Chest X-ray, PA view. Patient: 53 years old, sex F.
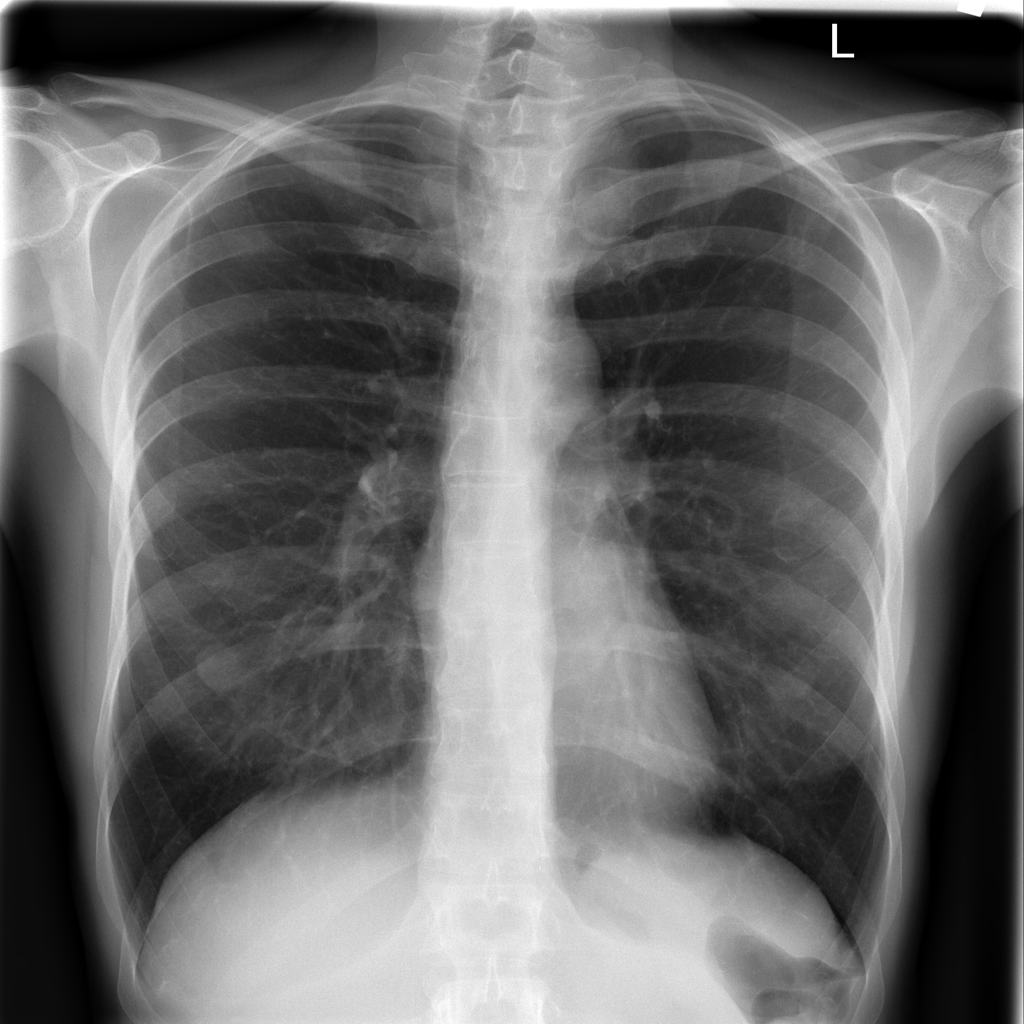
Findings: No Finding